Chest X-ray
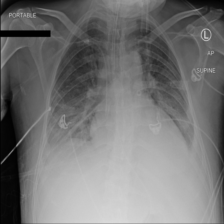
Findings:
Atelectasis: negative
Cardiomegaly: positive
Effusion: positive
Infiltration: positive
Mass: negative
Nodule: negative
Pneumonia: negative
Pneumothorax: negative
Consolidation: negative
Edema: negative
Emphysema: negative
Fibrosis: negative
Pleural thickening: negative
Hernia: negative